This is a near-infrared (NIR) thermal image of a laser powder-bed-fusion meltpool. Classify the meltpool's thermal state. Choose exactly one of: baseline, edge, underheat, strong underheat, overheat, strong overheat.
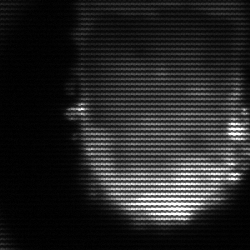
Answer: baseline